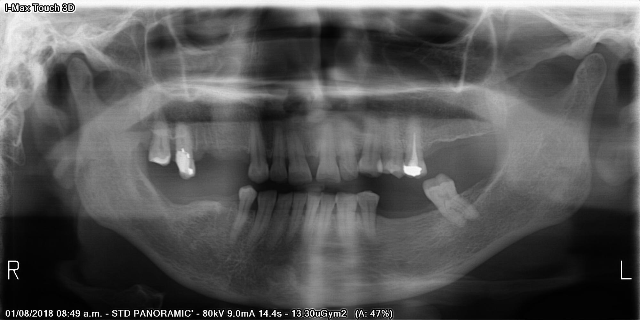
adult